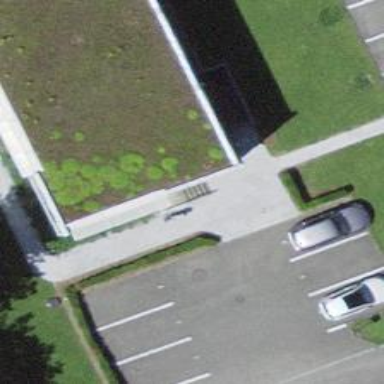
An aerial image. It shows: Footway.